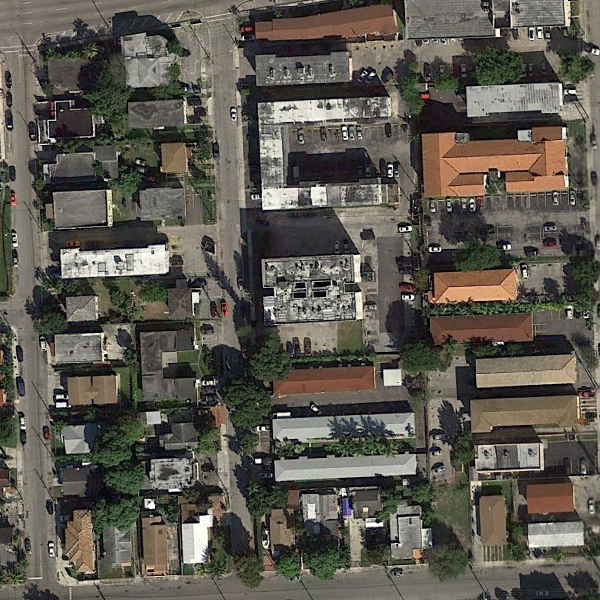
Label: DenseResidential